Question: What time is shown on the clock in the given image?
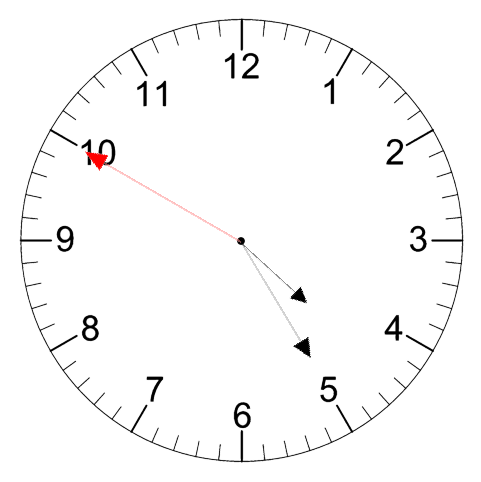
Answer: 04:24:50